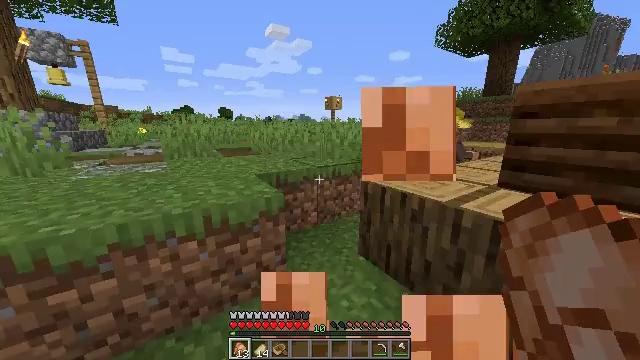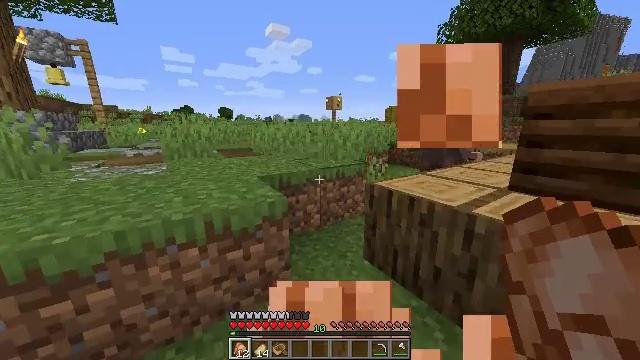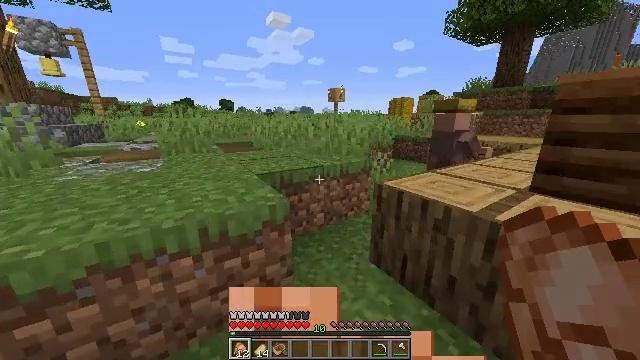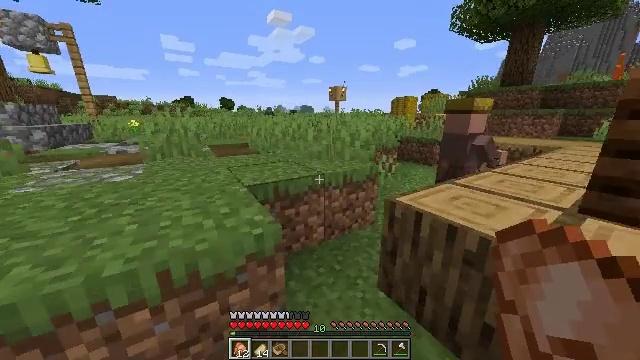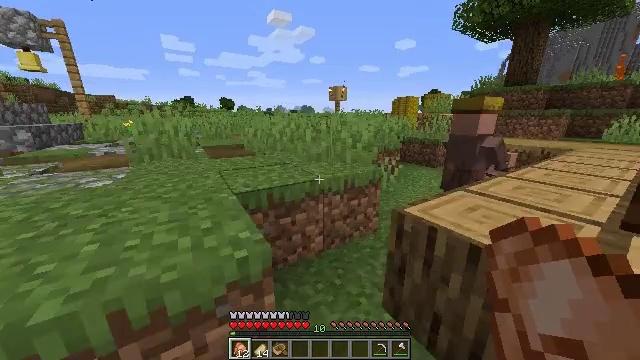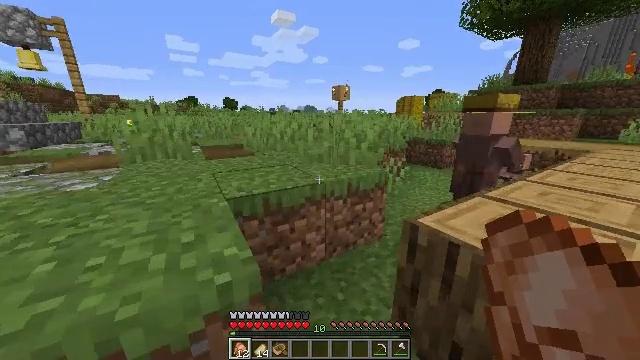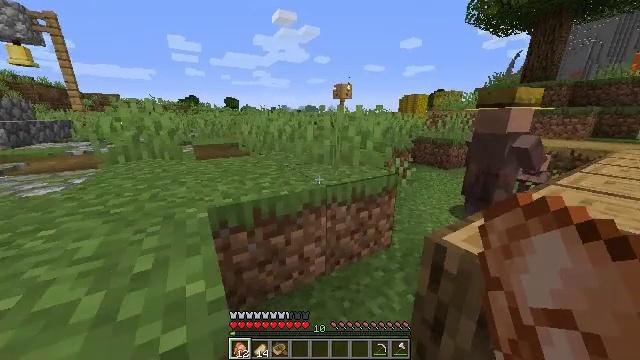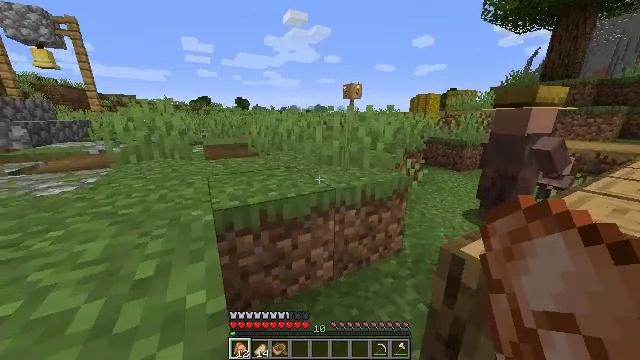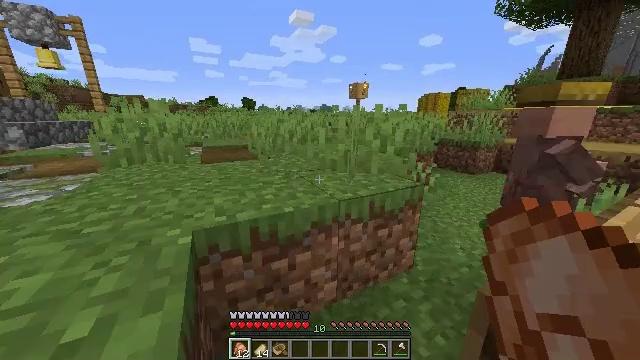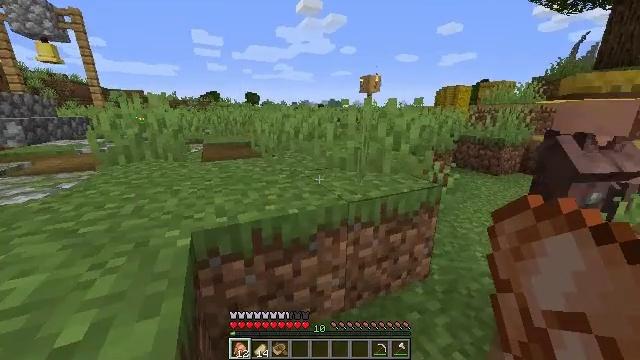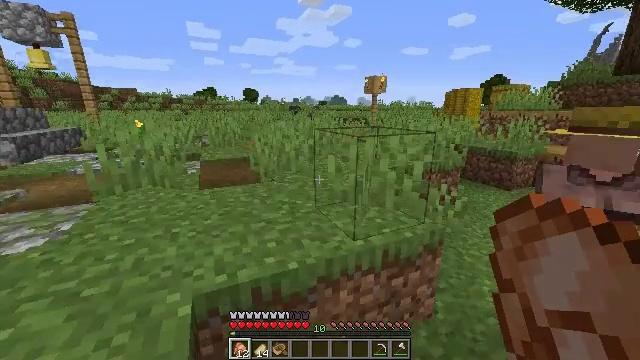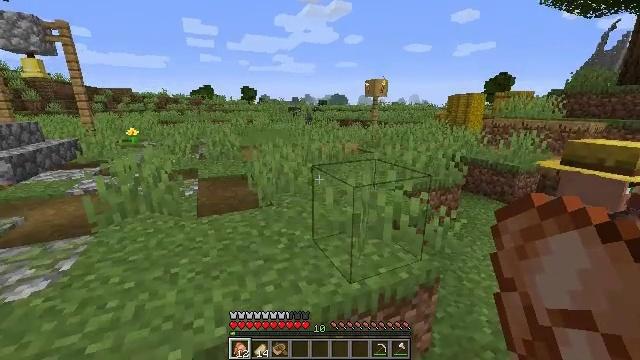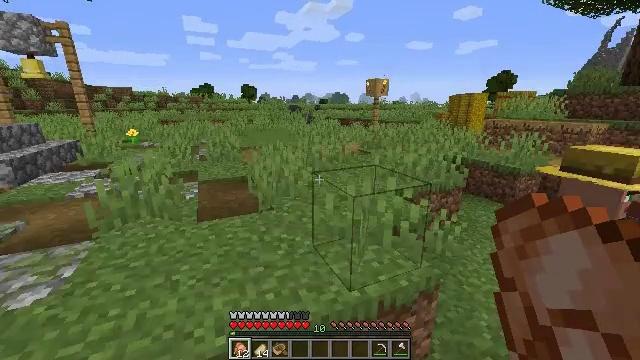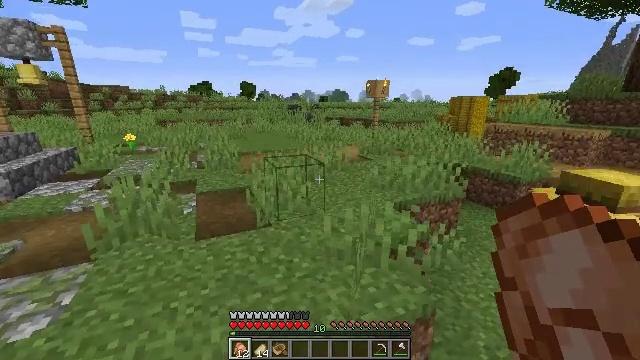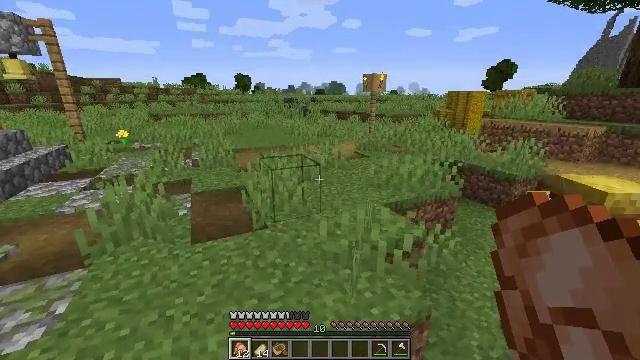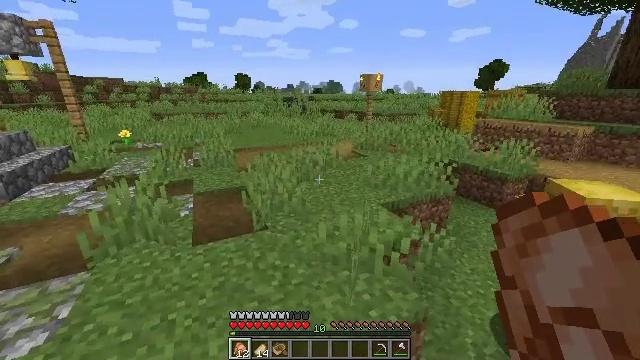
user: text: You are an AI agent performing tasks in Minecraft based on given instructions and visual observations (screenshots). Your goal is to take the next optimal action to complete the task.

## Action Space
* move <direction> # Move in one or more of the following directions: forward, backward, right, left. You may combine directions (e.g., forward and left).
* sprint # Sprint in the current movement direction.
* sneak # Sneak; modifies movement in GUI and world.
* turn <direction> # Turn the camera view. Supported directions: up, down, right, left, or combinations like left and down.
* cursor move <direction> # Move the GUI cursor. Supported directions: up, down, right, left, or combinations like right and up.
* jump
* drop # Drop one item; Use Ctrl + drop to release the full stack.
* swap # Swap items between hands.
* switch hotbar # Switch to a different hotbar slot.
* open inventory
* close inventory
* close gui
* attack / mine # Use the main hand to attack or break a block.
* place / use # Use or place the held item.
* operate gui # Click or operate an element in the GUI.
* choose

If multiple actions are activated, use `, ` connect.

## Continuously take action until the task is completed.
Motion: motion action
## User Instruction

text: Mine a hay block from the field.
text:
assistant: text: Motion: move forward, use / place
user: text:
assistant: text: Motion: move forward, turn down, use / place
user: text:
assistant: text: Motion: move forward, use / place
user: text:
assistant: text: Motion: move forward, use / place
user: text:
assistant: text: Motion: move forward, use / place
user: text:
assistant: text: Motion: move forward, use / place
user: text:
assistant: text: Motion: move forward, turn left, use / place
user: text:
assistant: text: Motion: move forward and move left, turn left, use / place
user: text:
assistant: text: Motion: move forward and move left, sprint, turn left
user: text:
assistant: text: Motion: move forward, sprint, jump
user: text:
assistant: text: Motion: move forward, sprint, jump
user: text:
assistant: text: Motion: move forward, sprint, jump
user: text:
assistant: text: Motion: move forward, sprint, jump
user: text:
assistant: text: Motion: move forward and move left, sprint, turn down
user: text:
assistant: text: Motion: move forward and move left, sprint
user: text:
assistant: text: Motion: move forward and move left, sprint
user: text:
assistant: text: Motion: move forward and move left, sprint
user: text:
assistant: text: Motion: move forward, sprint
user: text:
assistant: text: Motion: move forward, sprint
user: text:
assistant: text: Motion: move forward, sprint
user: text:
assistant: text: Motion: move forward, sprint
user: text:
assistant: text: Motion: move forward, sprint
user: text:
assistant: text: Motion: move forward, sprint, turn right
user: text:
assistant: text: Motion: move forward, sprint, turn right, jump
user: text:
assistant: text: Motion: move forward, sprint, turn right, jump
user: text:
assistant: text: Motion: move forward, sprint, jump
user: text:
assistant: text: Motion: move forward, sprint, turn right and up, jump
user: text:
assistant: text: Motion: move forward, sprint, jump
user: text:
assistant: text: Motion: move forward, sprint, turn right and up, jump
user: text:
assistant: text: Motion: move forward and move left, sprint, turn right, jump